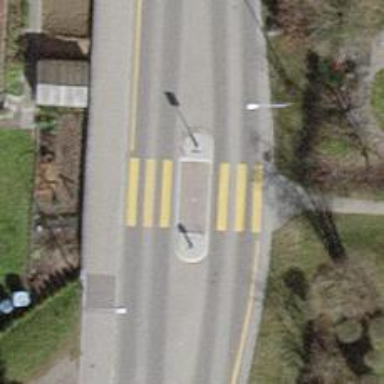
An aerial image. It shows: Uncontrolled zebra crossing with pedestrian island.